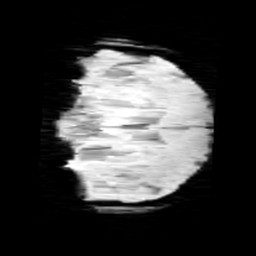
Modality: minIP
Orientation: coronal
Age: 11
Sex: female
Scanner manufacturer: siemens
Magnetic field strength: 3 T
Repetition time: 0.027 s
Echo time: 0.02 s